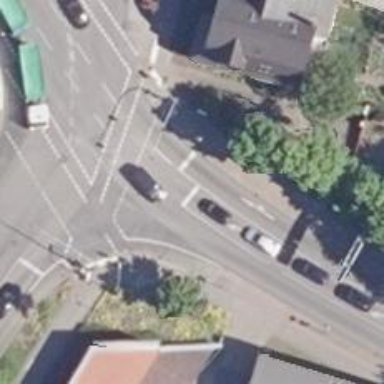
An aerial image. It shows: Road with traffic signals.